Question: There is a nice layout preview in Intellij IDEA. I remember in version 11 I could add my own configuration with specific density and screen size. It was 'Edit' button in this list:

In the new version 12 I can't see it. How can I create my own configuration now?
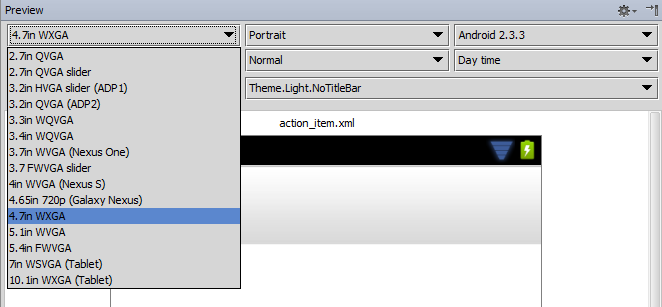
Answer: Use the (Android Virtual Device Manager) from Android SDK distribution, you can add more devices in the tab: